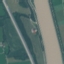
Land use / land cover: River